Question: I'm having a problem with a div element to stick to the bottom of my web app when ios 7 virtual keyboard appears after pressing a textbox.
I've this div element:
'''
....
<div id="footer" style="text-align:center">
<div id="idName"><img alt="SomeName" src="images/logo.png" /></div>
</div>
</form>
</body>
'''
It uses this style
'''
#footer{
color:#CCC;
height: 48px;
position:fixed;
z-index:5;
bottom:0px;
width:100%;
padding-left:2px;
padding-right:2px;
padding:0;
border-top:1px solid #444;
background:#222; /* Old browsers */
background:-webkit-gradient(linear, 0 0, 0 100%, color-stop(0, #999), color-stop(0.02, #666), color-stop(1, #222));
background: -moz-linear-gradient(top, #999, #666 2%, #222); /* FF3.6+ */
background: -webkit-linear-gradient(top, #999, #666 2%, #222); /* Chrome10+,Safari5.1+ */
background: -o-linear-gradient(top, #999, #666 2%, #222); /* Opera 11.10+ */
background: -ms-linear-gradient(top, #999, #666 2%, #222); /* IE10+ */
background: linear-gradient(top, #999, #666 2%, #222); /* W3C */
}
'''
And when I press on the textbox, the footer elementer jumps up above the virtual keyboard.
It used to work when my iDevices was running on versions before ios 7.
On the left side is before pressing the textbox and on the right side is after pressing the textbox.

The footer jumps above the virtual keyboard.
I've changed the meta tag provided by Opossum and now the footer stays at the bottom:
'''
<meta http-equiv="Content-Type" content="text/html; charset=utf-8" />
<!--<meta name="viewport" content="initial-scale=1.0, user-scalable=0">-->
<meta name="viewport" content="width=device-width, height=device-height, initial-scale=1.0, maximum-scale=1.0, target-densityDpi=device-dpi"/>
<meta name="apple-mobile-web-app-capable" content="yes" />
<meta name="apple-mobile-web-app-status-bar-style" content="black" />
'''
This is not a part of the question, but the fix screws things up when running on a Android :)
Any solution for that?
Solution: removed maximum-scale and target-densityDpi and now it works for both IOS and Android. The meta tag now looks like this:
'''
<meta name="viewport" content="initial-scale=1.0, user-scalable=0, width=device-width, height=device-height"/>
'''
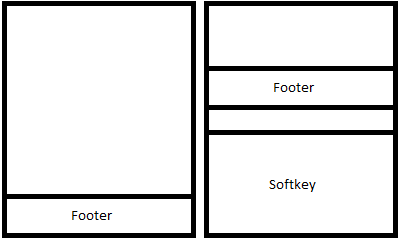
Answer: : Okay, I found another possible solution. Check your html meta tags for something like this:
'''
<meta name="viewport" content="width=device-width, initial-scale=1.0, maximum-scale=1.0, minimum-scale=1.0, user-scalable=0">
'''
Replace it with this:
'''
<meta name="viewport" content="width=device-width, height=device-height, initial-scale=1.0, maximum-scale=1.0, target-densityDpi=device-dpi" />
'''
This fixed the problem for me. I should note that my app is using Cordova though.
:
If you look in config.xml (probably under the resources directory, you should see a line that says:
'''
<preference name="KeyboardShrinksView" value="false" />
'''
If you set that to true, it keeps footers from moving above the soft keyboard. However, this also causes the keyboard to sometimes cover up the text field that the user is typing in.